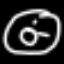
Label: donut